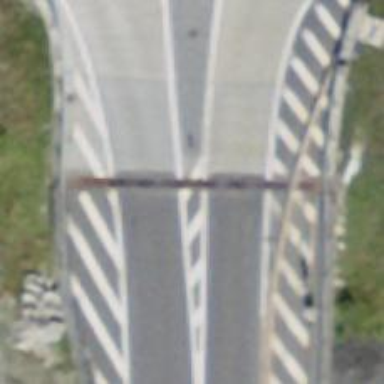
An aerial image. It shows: Primary road with asphalt surface.